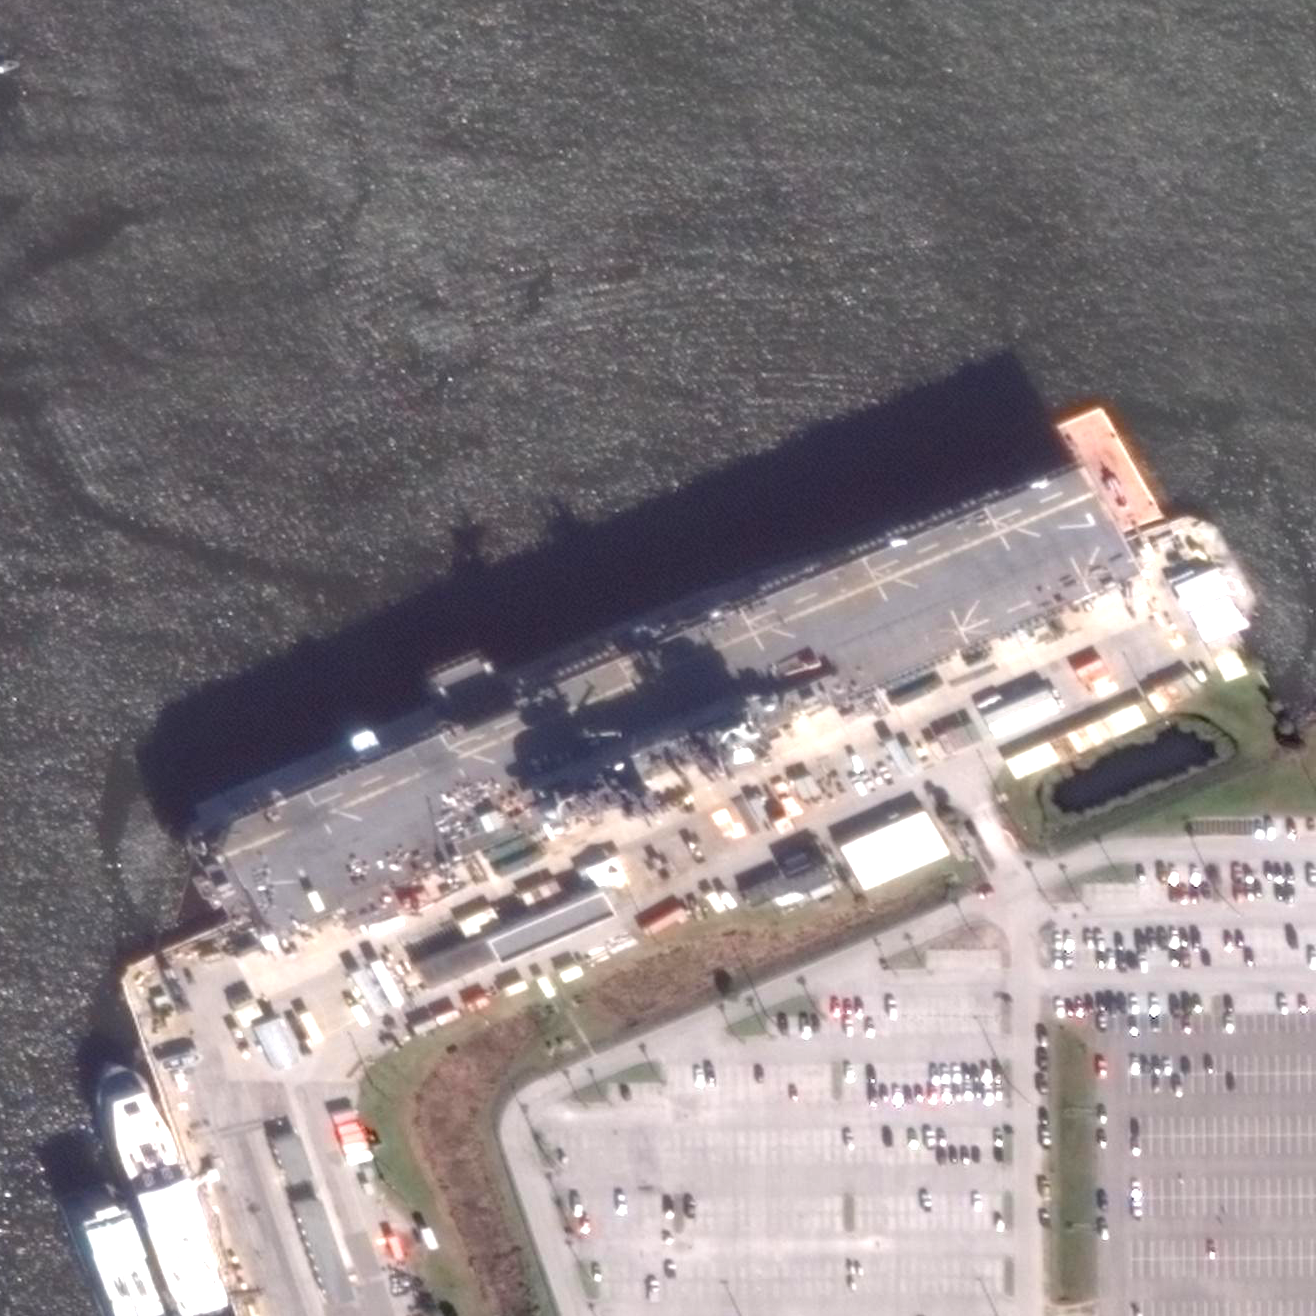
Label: assault